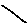
Label: line